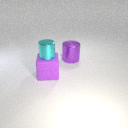
large purple rubber cube below small cyan metal cylinder